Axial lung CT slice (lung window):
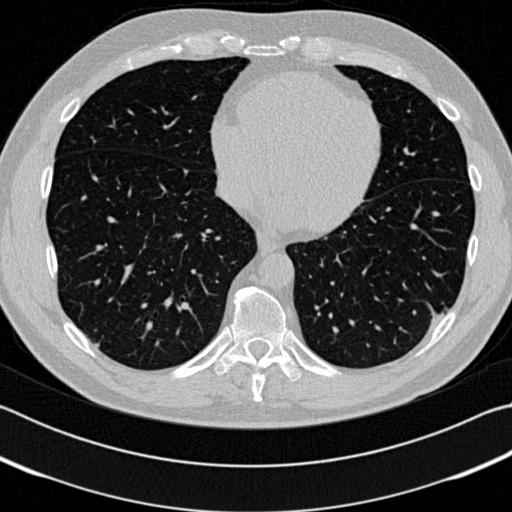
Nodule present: no